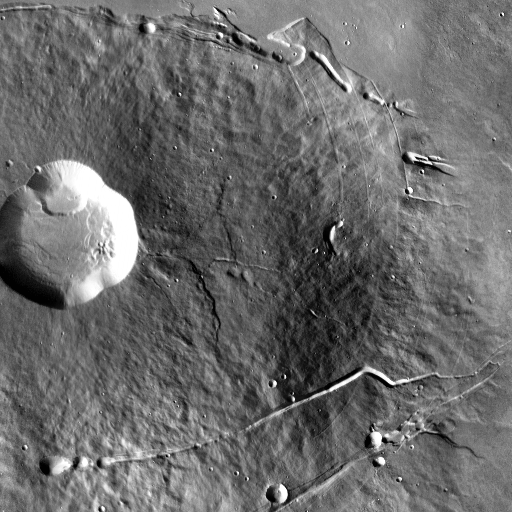
Crater classes present: Background, Other